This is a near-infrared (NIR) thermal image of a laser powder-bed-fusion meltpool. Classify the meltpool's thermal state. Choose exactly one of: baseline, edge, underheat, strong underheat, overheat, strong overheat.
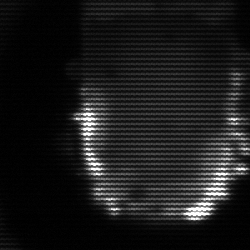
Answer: baseline